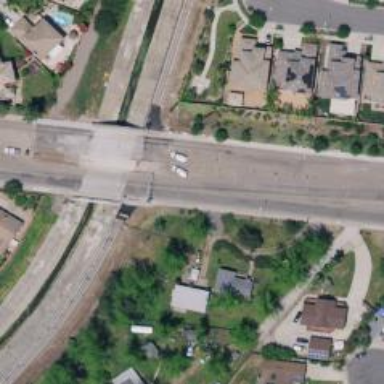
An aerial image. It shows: Secondary road with bridge and separate sidewalks.